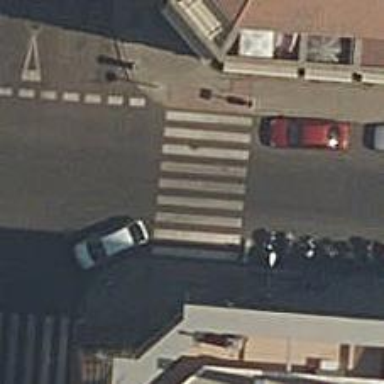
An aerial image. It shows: Uncontrolled zebra crossing on the road.